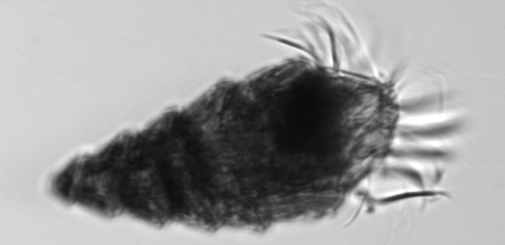
Label: Laboea_strobila